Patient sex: M
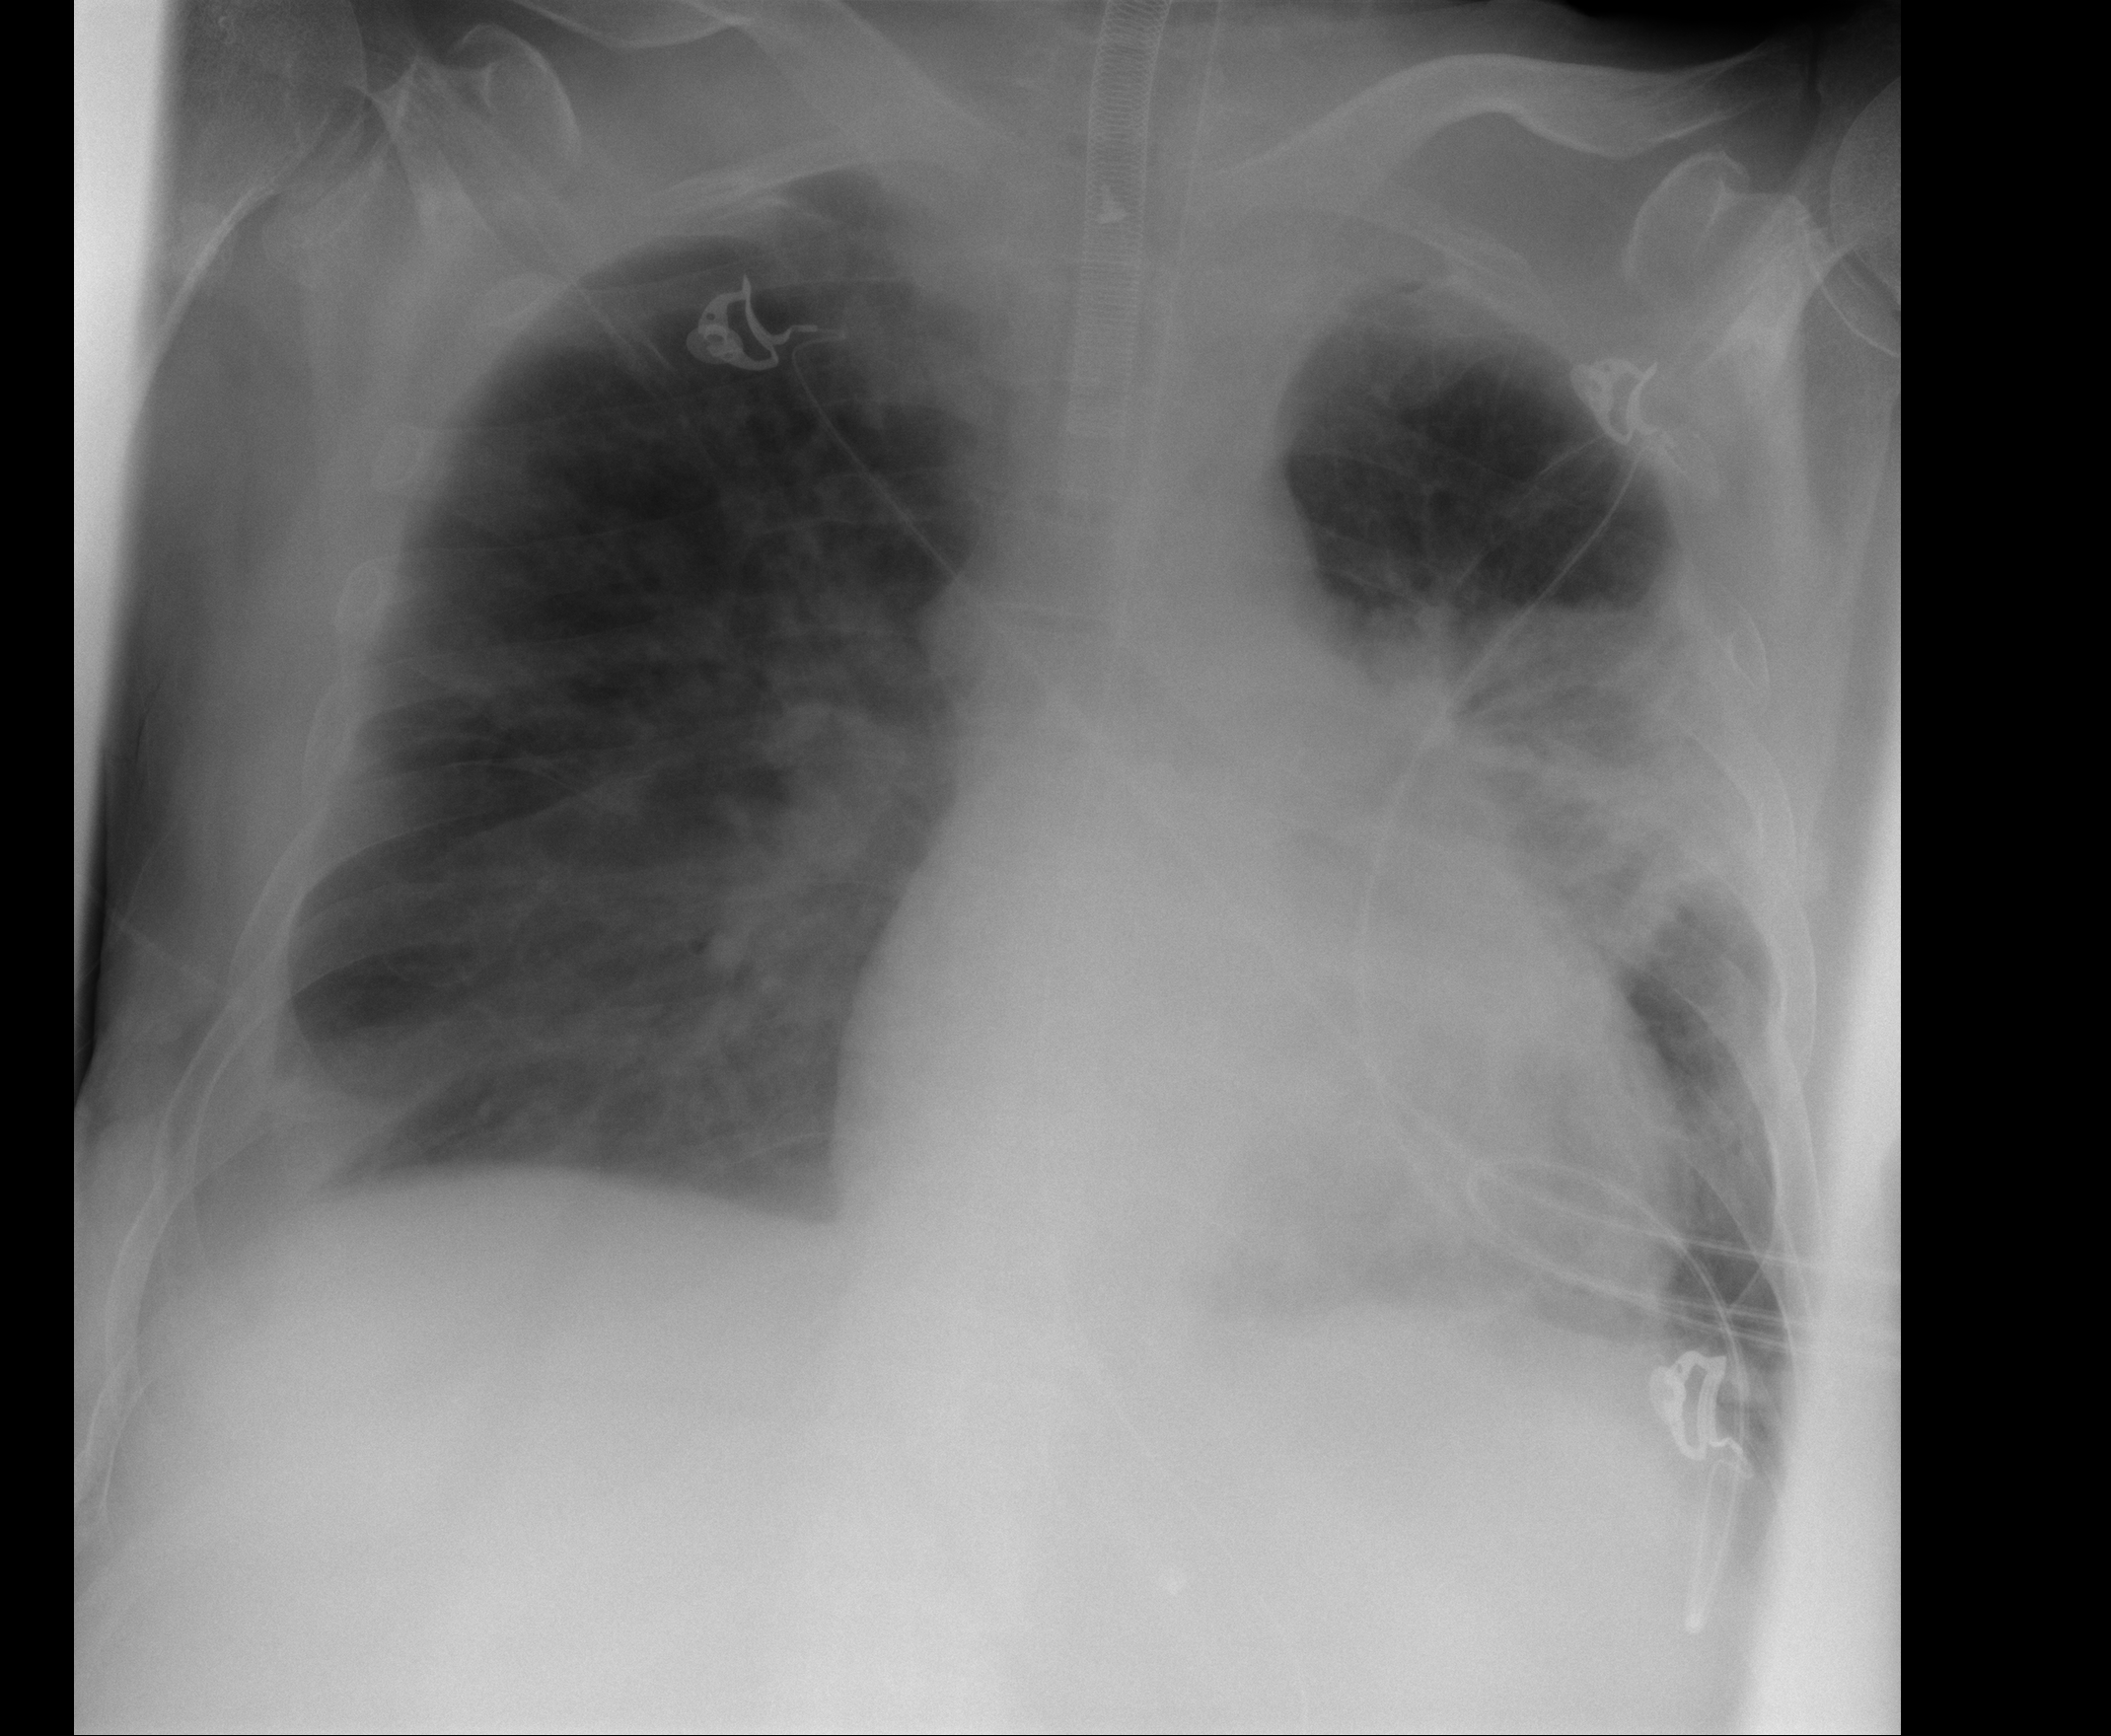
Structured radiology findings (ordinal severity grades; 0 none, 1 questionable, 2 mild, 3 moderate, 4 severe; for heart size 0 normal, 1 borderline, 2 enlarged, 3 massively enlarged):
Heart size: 1
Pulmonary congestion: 2
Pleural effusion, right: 2
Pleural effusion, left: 0
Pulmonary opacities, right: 2
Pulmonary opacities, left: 3
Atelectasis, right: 2
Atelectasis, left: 2